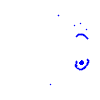
Particle: pion